Question: I am completely new to SQL and have no experience what so ever in it so please bear with me with this question.
I need to know if it is possible to search a SQL database for a specific word and if so how?
We are currently going through a rebranding project and I need to look in our CMS (Content Management System) database for all reference to an email address. All I need to search for is:
Below is a screenshot of the database in question with all the containing tables, I just cant get me head around SQL and I have had no joy on Google trying to find the answer.

I need to search everything in this database but I don't know what tables, views, column names etc the content sits in as it's all spread across them all.
There are other tables I need to search but hopefully an answer will be provided which I can modify to search these.
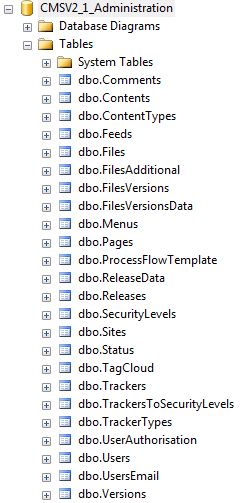
Answer: DB's aren't really meant for such vague search descriptions, you should have some definition or model or requirement specs to describe where values like that could exist.
But of course, you could opt for an insanely slow method of doing it by using dynamic SQL.
I made this right fast and just tested it fast, but it should work:
'''
SET NOCOUNT ON
IF OBJECT_ID('tempdb..#SEARCHTABLE') IS NOT NULL
DROP TABLE #SEARCHTABLE
IF OBJECT_ID('tempdb..#RESULTS') IS NOT NULL
DROP TABLE #RESULTS
CREATE TABLE #SEARCHTABLE (ROWNUM INT IDENTITY(1,1), SEARCHCLAUSE VARCHAR(2000) COLLATE DATABASE_DEFAULT)
INSERT INTO #SEARCHTABLE (SEARCHCLAUSE)
SELECT 'SELECT TOP 1 '''+TAB.name+''', '''+C.name+'''
FROM ['+S.name+'].['+TAB.name+']
WHERE '
+CASE WHEN T.name <> 'xml'
THEN '['+C.name+'] LIKE ''%.co.uk%'' AND ['+C.name+'] LIKE ''%@%'''
ELSE 'CAST(['+C.name+'] AS VARCHAR(MAX)) LIKE ''%.co.uk%'' AND CAST(['+C.name+'] AS VARCHAR(MAX)) LIKE ''%@%'''
END AS SEARCHCLAUSE
FROM sys.tables TAB
JOIN sys.schemas S on S.schema_id = TAB.schema_id
JOIN sys.columns C on C.object_id = TAB.object_id
JOIN sys.types T on T.user_type_id = C.user_type_id
WHERE TAB.type_desc = 'USER_TABLE'
AND (T.name LIKE '%char%' OR
T.name LIKE '%xml%')
AND CASE WHEN C.max_length = -1 THEN 10 ELSE C.max_length END >= 6 -- To only search through sufficiently long column
CREATE TABLE #RESULTS (ROWNUM INT IDENTITY(1,1), TABLENAME VARCHAR(256) COLLATE DATABASE_DEFAULT, COLNAME VARCHAR(256) COLLATE DATABASE_DEFAULT)
DECLARE @ROWNUM_NOW INT, @ROWNUM_MAX INT, @SQLCMD VARCHAR(2000), @STATUSSTRING VARCHAR(256)
SELECT @ROWNUM_NOW = MIN(ROWNUM), @ROWNUM_MAX = MAX(ROWNUM) FROM #SEARCHTABLE
WHILE @ROWNUM_NOW <= @ROWNUM_MAX
BEGIN
SELECT @SQLCMD = SEARCHCLAUSE FROM #SEARCHTABLE WHERE ROWNUM = @ROWNUM_NOW
INSERT INTO #RESULTS
EXEC(@SQLCMD)
SET @STATUSSTRING = CAST(@ROWNUM_NOW AS VARCHAR(25))+'/'+CAST(@ROWNUM_MAX AS VARCHAR(25))+', time: '+CONVERT(VARCHAR, GETDATE(), 120)
RAISERROR(@STATUSSTRING, 10, 1) WITH NOWAIT
SELECT @ROWNUM_NOW = @ROWNUM_NOW + 1
END
SET NOCOUNT ON
SELECT 'This table and column contains strings ".co.uk" and a "@"' INFORMATION, TABLENAME, COLNAME FROM #RESULTS
-- Uncomment to drop the created temp tables
--IF OBJECT_ID('tempdb..#SEARCHTABLE') IS NOT NULL
-- DROP TABLE #TABLECOLS
--IF OBJECT_ID('tempdb..#RESULTS') IS NOT NULL
-- DROP TABLE #RESULTS
'''
What it does, it search the DB for all user-created tables with their schemas, which have (n)char/(n)varchar/xml columns of a sufficient length, and search each of them one by one until at least one match is found, then it moves to the next one on the list. Match is defined as any string or XML cast as string, which contains the text ".co.uk" and an "@"-sign somewhere in there.
It will show the progress of the script (how many searchable TABLE.COLUMN combinations are have been found and which one on that list is currently running, as well as the current timestamps down to seconds) on the messages tab. When ready, it will show you all the tables and column names that contained at least one match.
So from that list, you'll have to search through the tables and columns manually to find exactly how many and what kinds of matches there are, and what it is you actually want to do.
Edit: Again I disregarded using sysnames for sysobjects, but I'll modify later if needed.